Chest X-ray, PA view. Patient: 66 years old, sex F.
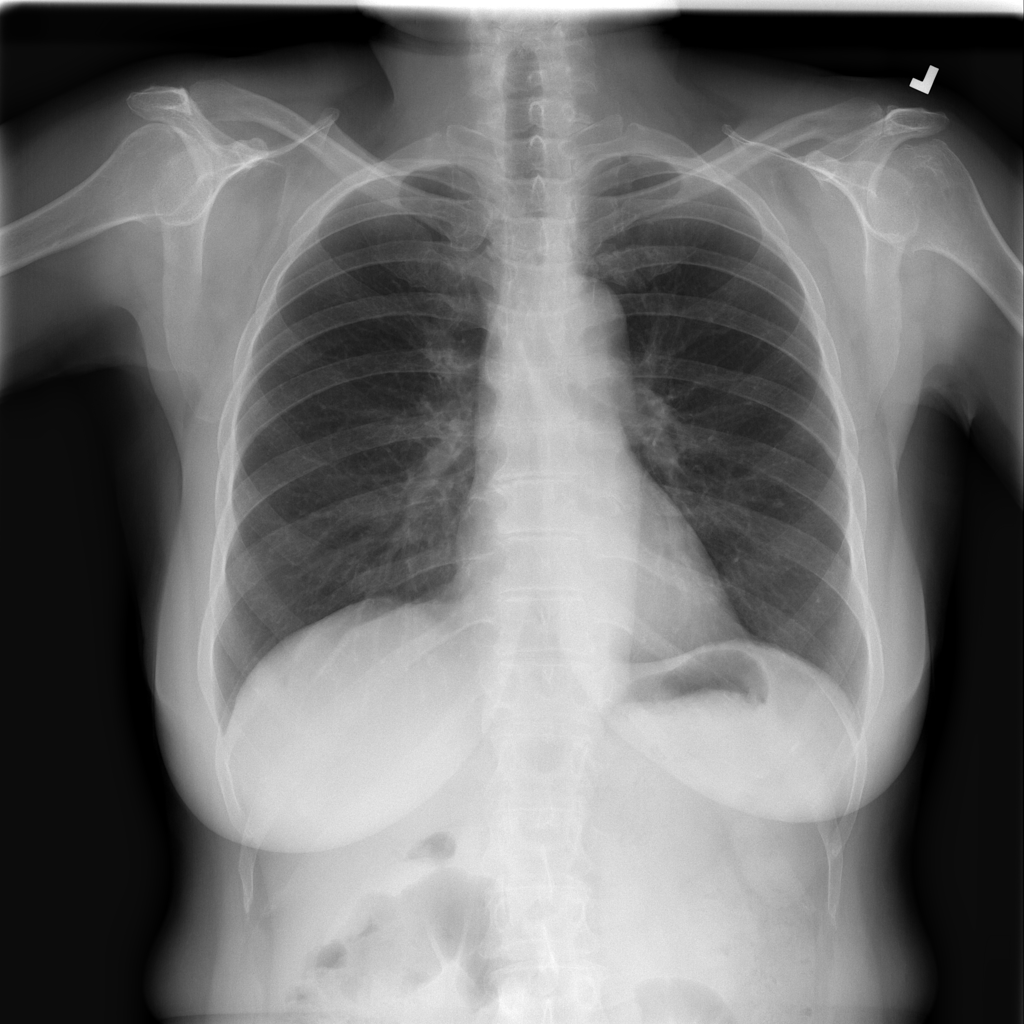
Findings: No Finding